Question: I made a simple class with configuration properties for my spring-boot project. Everything work as a charm (spring-boot catches options) except the fact that Eclipse doesn't recognize new properties as valid options in and highlights them as unknown.
Here is the class:
'''
@Component
@ConfigurationProperties(prefix="server")
public class ServerProperties {
private Integer delay;
private DataAdapter dataAdapter = new DataAdapter();
// setters and getters were cut out for the sake of readability
public static class DataAdapter {
private String baseUrl;
private String targetCode;
// setters and getters
}
}
'''
Autocompletion does not work for those properties:

I added the dependency for Spring Boot Configuration Processor to as recommended in <URL>, but it does not work as supposed.
'''
<dependency>
<groupId>org.springframework.boot</groupId>
<artifactId>spring-boot-configuration-processor</artifactId>
<optional>true</optional>
</dependency>
'''
Tried to switch to but autocompletion still doesn't work.
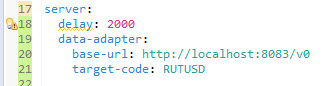
Answer: Spring boot configuration processor works as an annotation processor during compilation time.
It's necessary to enable annotation processing for the Eclipse project and register the processor:
- - - - - -
<URL>